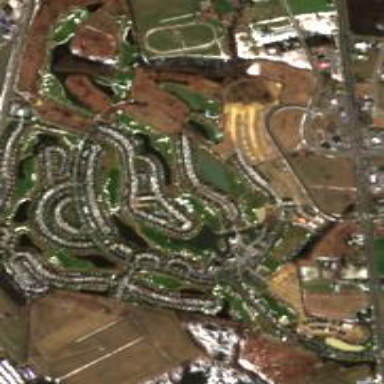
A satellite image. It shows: Golf course.